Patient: sex F, age 61
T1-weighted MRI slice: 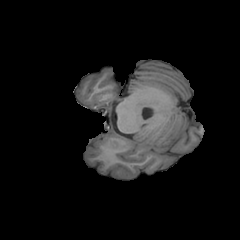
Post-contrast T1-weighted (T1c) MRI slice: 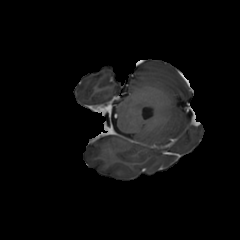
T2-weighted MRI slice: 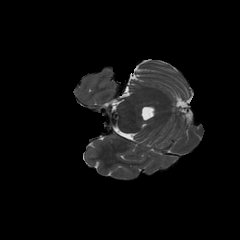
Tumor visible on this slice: no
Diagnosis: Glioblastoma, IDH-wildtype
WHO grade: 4